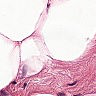
Metastatic tissue present: no